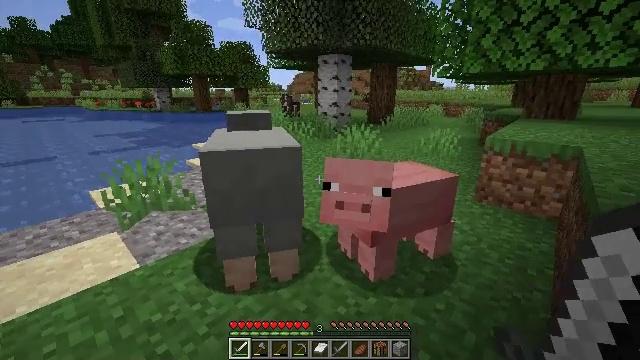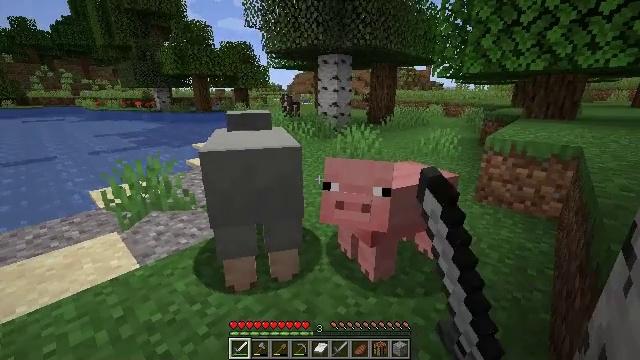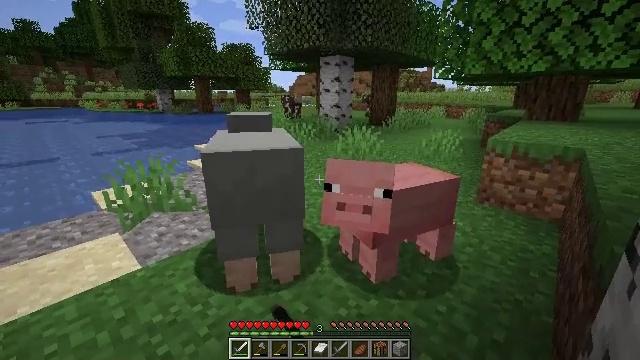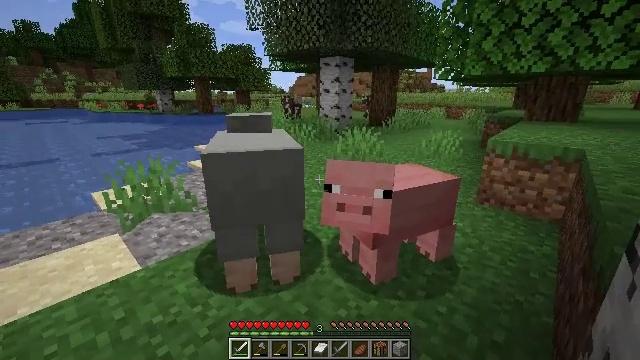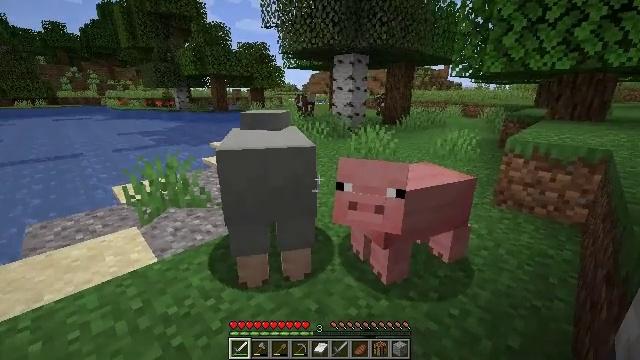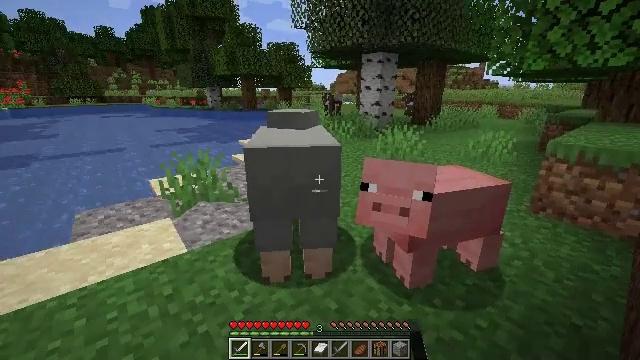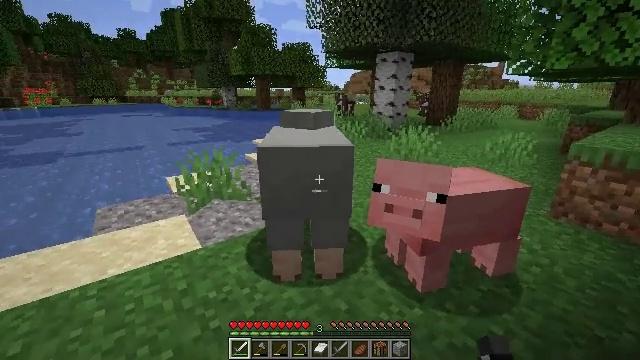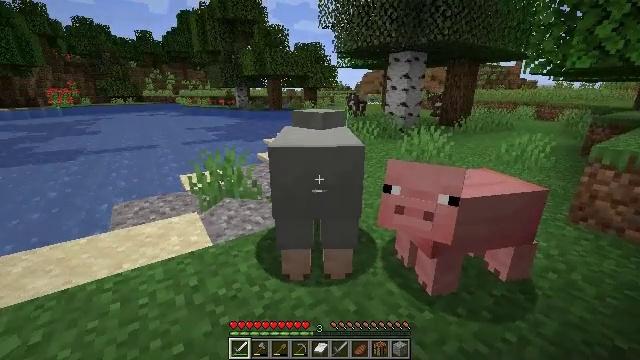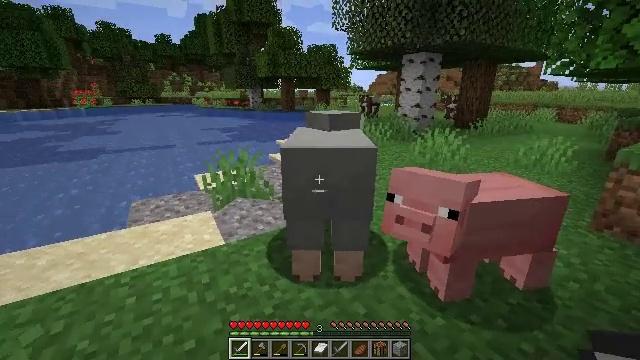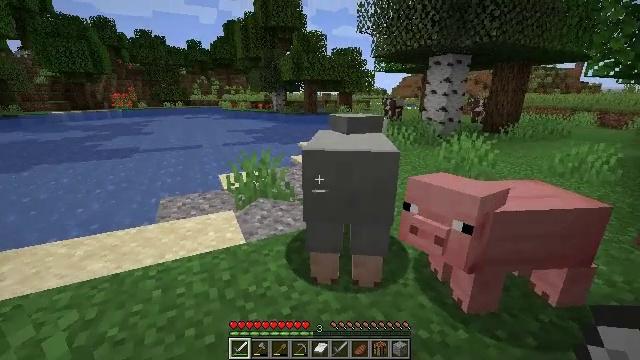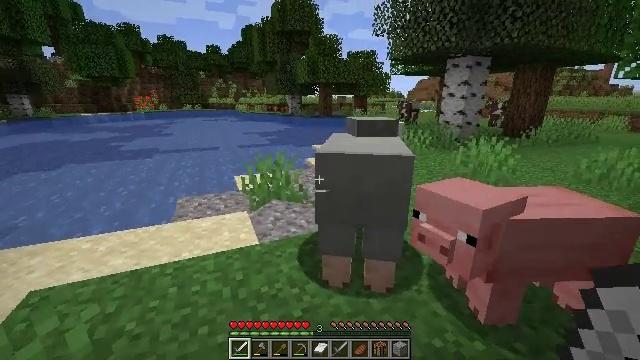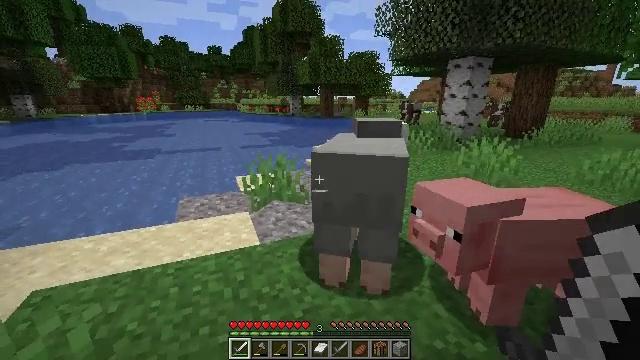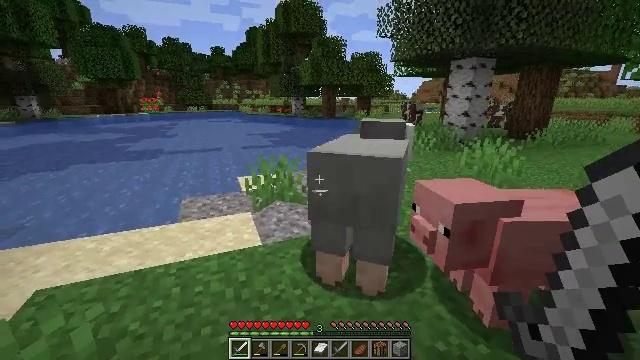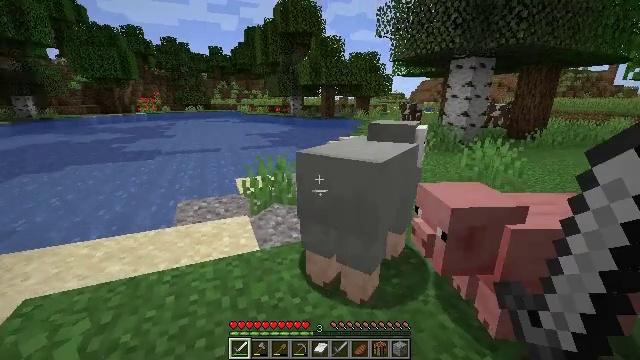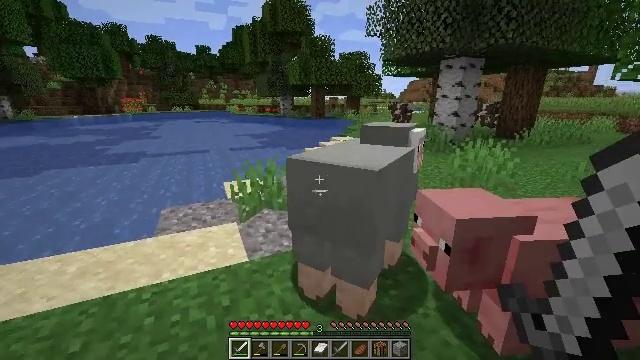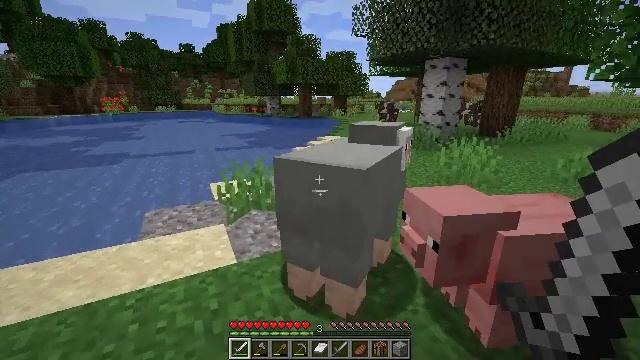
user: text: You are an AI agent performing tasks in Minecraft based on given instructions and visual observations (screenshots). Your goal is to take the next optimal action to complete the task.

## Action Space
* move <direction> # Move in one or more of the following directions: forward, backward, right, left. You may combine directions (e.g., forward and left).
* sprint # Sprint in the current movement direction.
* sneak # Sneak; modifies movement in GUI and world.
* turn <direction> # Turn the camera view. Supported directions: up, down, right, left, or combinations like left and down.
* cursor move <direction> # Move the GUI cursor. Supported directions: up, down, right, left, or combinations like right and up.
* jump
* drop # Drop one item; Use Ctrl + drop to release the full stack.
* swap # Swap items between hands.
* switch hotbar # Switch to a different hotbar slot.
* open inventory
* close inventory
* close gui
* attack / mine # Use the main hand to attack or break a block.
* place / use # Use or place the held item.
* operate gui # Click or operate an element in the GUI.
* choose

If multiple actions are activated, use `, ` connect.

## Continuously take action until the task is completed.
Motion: motion action
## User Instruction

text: Combat the sheep.
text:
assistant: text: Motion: attack / mine
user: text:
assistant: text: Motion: attack / mine
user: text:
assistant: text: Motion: no_op
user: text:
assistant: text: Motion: turn left
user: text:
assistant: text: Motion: turn left
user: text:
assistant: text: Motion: turn left
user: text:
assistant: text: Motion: turn left
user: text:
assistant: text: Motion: turn left
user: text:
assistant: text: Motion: turn left
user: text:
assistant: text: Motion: turn left
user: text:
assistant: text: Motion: no_op
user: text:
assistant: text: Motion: no_op
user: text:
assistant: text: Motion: move forward
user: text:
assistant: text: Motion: move forward, turn right
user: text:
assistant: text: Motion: move forward, turn right
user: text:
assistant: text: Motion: move forward, turn right
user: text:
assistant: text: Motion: move forward, turn right
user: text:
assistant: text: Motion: turn right
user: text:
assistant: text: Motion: attack / mine
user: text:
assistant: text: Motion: attack / mine
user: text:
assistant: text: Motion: attack / mine
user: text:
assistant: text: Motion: no_op
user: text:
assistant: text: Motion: no_op
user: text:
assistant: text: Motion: no_op